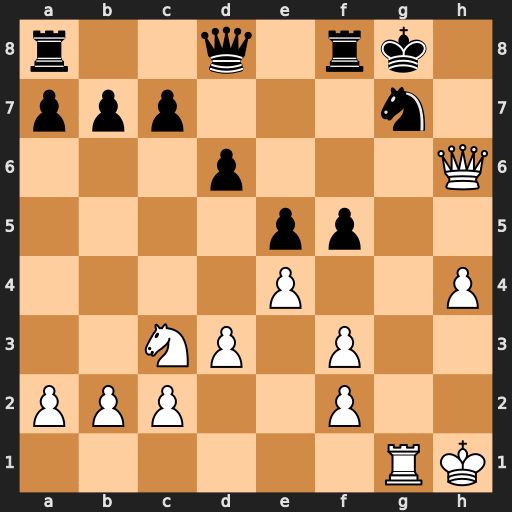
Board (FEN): r2q1rk1/ppp3n1/3p3Q/4pp2/4P2P/2NP1P2/PPP2P2/6RK
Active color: w
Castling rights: -
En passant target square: -
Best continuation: Qxg7#